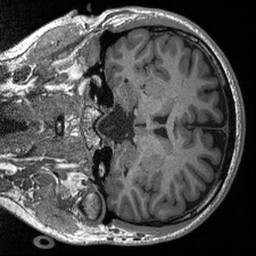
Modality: T1w
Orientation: coronal
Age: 27
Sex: male